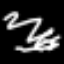
Label: squiggle